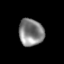
Tissue: lung
Cell type: T cells
Senescence score: 0.1936
Nuclear area (px): 662
Mean DAPI intensity: 130.958